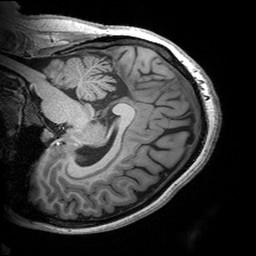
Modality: T1w
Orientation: sagittal
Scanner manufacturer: siemens
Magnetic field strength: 3 T
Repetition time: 2.53 s
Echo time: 0.00299 s